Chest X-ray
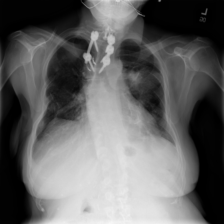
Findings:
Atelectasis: negative
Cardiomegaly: negative
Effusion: negative
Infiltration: negative
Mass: negative
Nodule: negative
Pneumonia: negative
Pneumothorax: negative
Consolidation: positive
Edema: negative
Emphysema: negative
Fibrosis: negative
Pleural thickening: negative
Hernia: negative